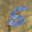
Label: 5